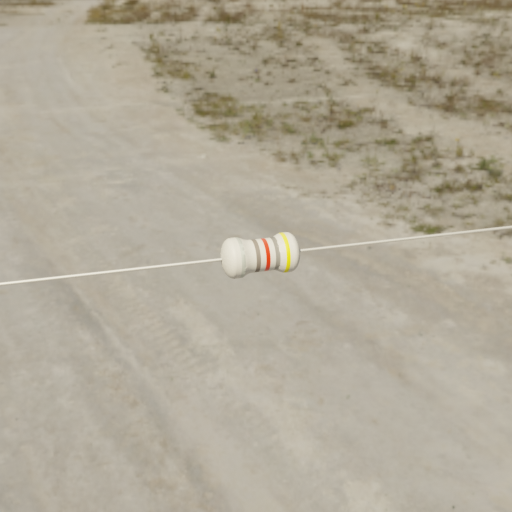
Resistor colour bands (in order): silver, gray, red, gray, yellow